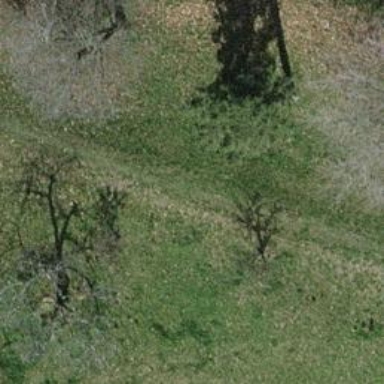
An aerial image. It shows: Garden tree with needle-leaved evergreen foliage.